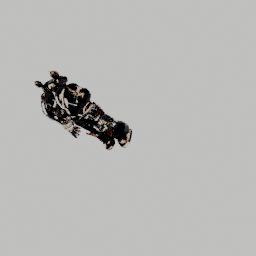
Label: people